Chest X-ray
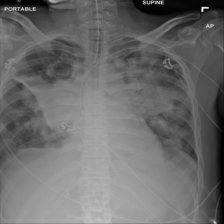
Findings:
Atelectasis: negative
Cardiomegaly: negative
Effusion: negative
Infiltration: positive
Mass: positive
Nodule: negative
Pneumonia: negative
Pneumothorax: negative
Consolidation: negative
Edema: negative
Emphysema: negative
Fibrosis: negative
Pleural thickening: negative
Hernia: negative